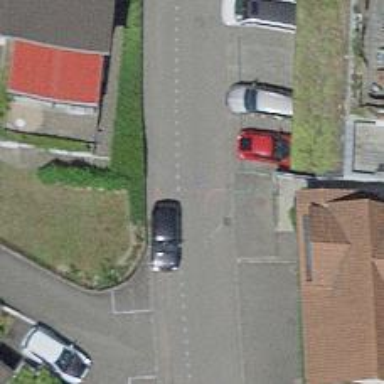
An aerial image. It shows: Residential road with asphalt surface and no sidewalk.